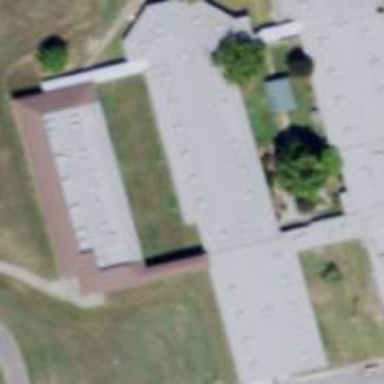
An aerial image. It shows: School building.